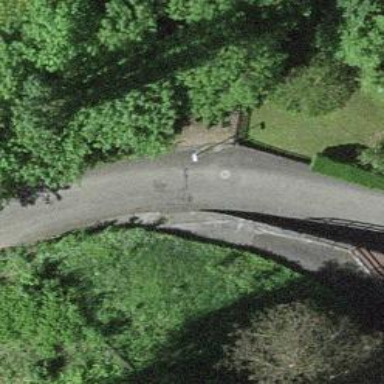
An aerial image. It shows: Street lamp support.